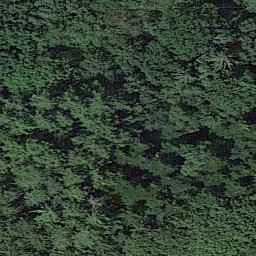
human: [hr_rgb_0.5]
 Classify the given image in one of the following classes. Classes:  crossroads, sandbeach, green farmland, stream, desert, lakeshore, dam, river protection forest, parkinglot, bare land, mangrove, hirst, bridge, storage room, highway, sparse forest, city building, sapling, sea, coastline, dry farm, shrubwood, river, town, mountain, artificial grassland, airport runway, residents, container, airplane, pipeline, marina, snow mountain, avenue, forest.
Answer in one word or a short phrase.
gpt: forest